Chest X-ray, PA view. Patient: 63 years old, sex M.
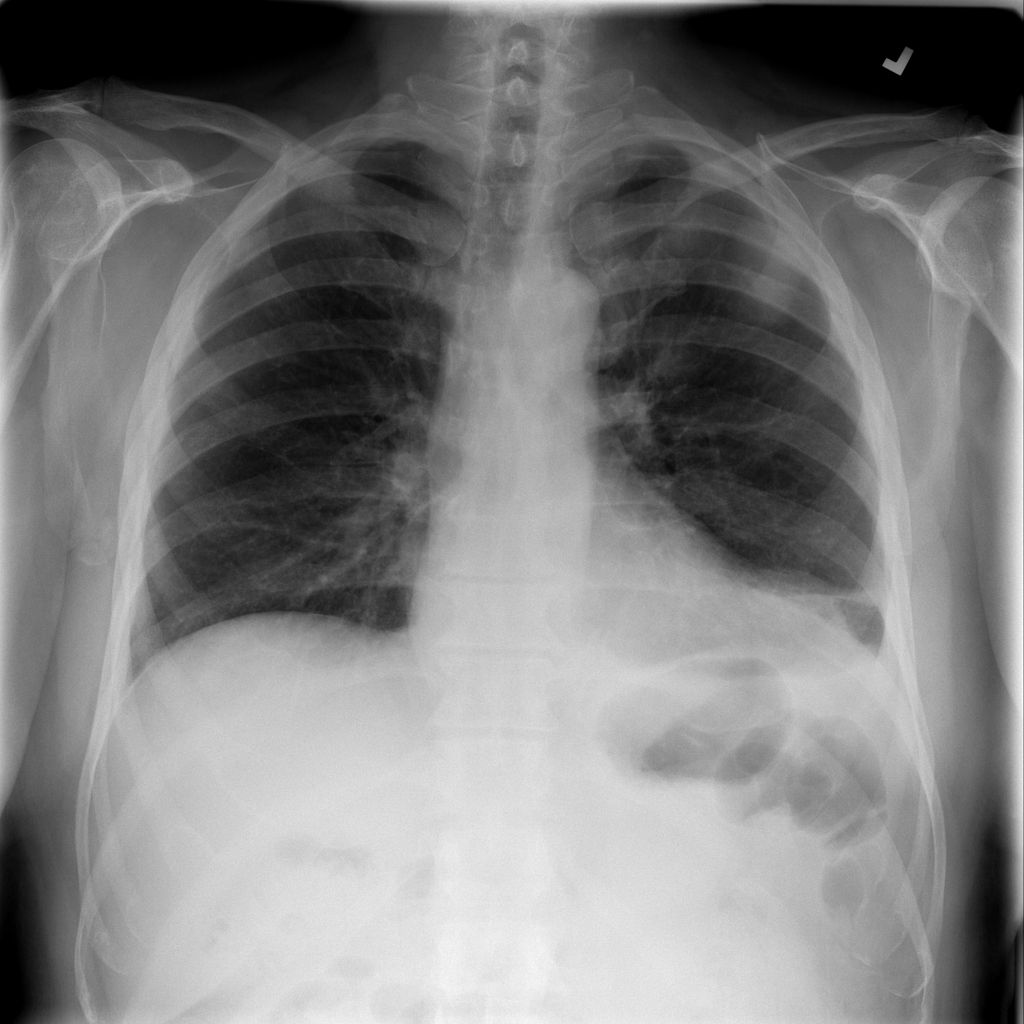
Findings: Atelectasis, Effusion